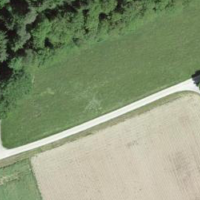
EUNIS habitat code: 52
Species observed at this site:
Lamium galeobdolon